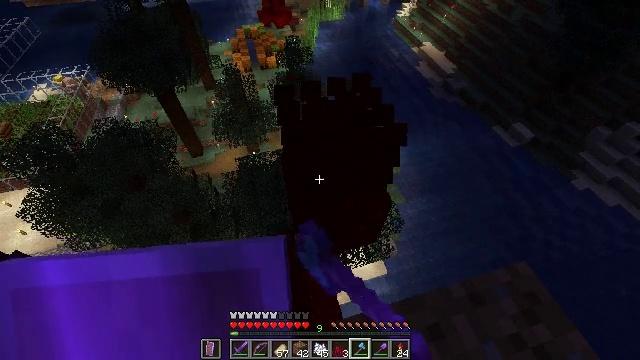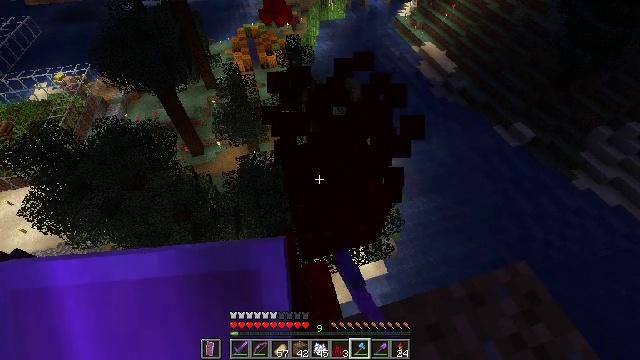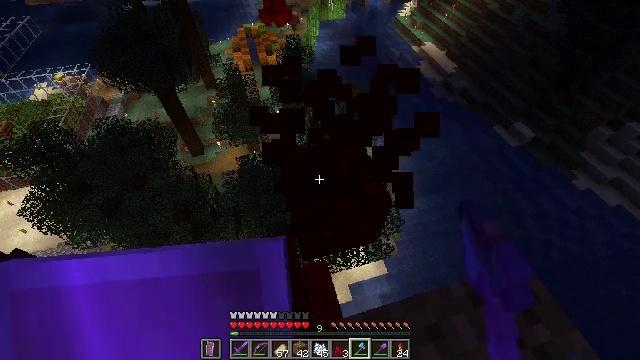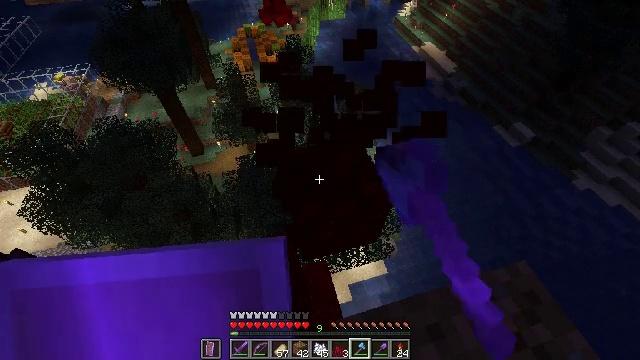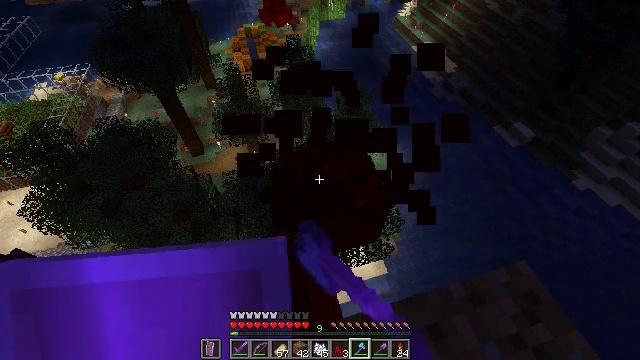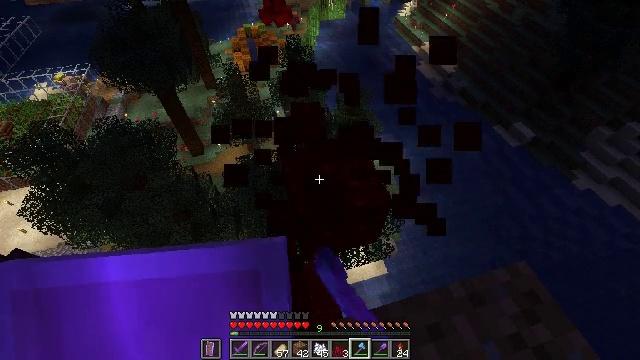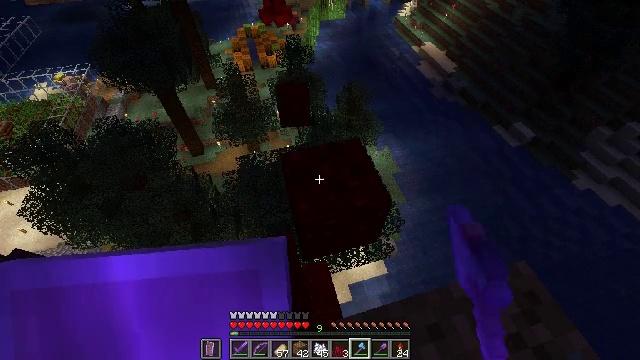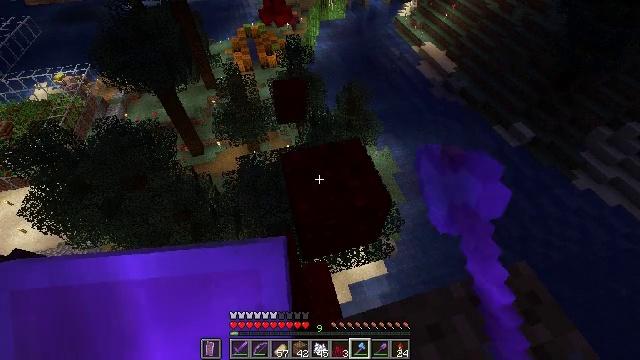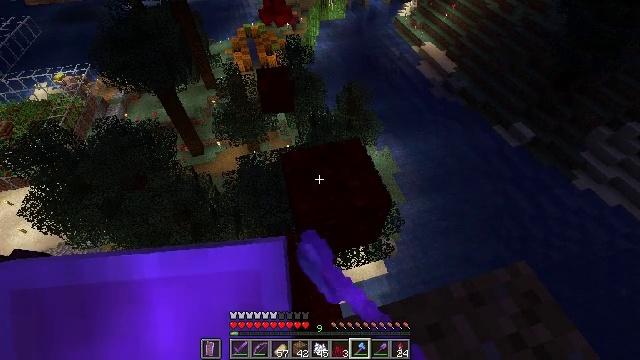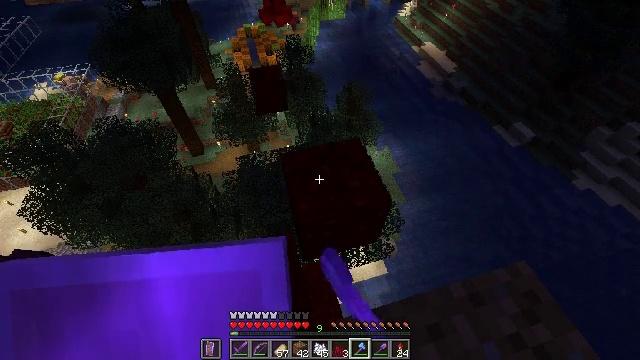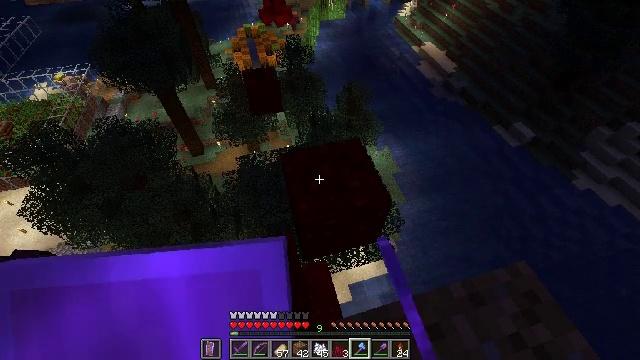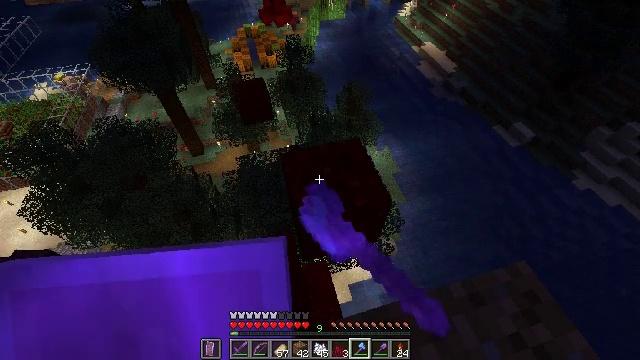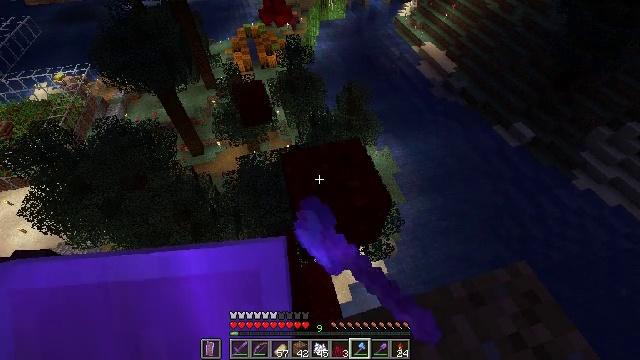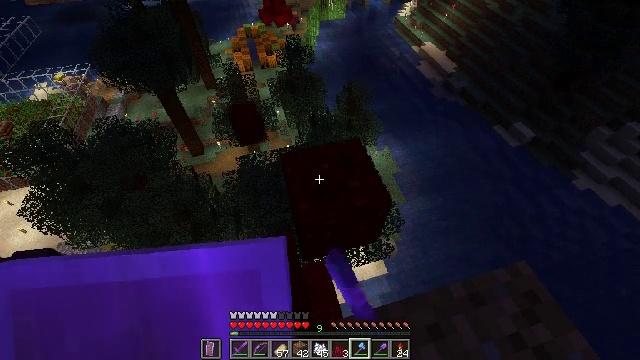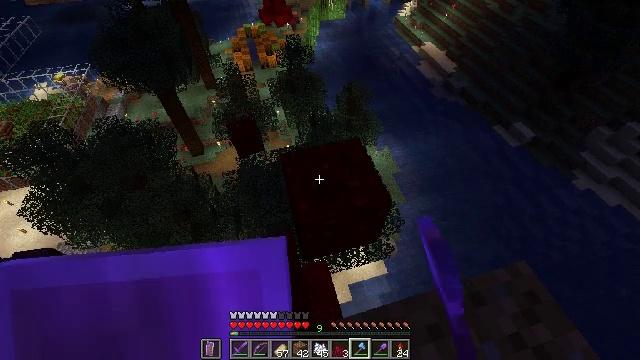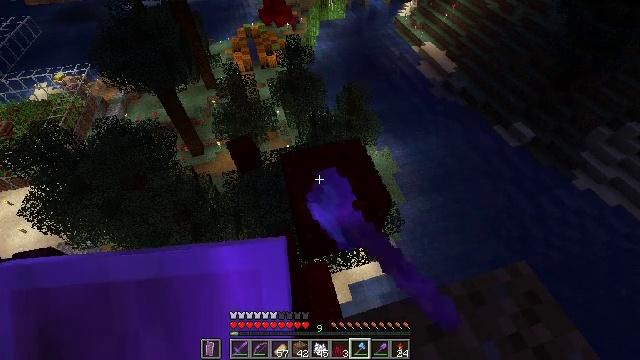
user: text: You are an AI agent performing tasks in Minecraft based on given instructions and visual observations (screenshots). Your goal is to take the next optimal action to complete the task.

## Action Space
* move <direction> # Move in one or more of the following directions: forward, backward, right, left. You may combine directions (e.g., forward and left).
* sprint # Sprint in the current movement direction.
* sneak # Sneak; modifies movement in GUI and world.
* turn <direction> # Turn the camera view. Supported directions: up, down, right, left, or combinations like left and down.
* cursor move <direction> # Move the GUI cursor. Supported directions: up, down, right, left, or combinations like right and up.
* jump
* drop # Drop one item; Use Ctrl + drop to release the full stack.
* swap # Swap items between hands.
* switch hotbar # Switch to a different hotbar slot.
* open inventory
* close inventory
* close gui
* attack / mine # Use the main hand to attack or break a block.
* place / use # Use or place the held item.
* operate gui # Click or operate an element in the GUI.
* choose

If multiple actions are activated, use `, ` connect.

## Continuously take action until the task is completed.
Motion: motion action
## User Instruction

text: Harvest nether wart blocks for resources.
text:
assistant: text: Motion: sneak, attack / mine
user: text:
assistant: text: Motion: sneak, attack / mine
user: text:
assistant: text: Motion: sneak, attack / mine
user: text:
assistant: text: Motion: sneak, attack / mine
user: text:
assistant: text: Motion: sneak, attack / mine
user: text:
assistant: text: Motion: sneak, attack / mine
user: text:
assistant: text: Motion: sneak, attack / mine
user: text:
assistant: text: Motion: sneak, attack / mine
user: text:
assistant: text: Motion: sneak, attack / mine
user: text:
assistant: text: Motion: sneak, attack / mine
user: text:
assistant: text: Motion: sneak, attack / mine
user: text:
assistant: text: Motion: sneak, attack / mine
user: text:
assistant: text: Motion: sneak, attack / mine
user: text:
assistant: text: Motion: sneak, attack / mine
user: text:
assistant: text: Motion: sneak, attack / mine
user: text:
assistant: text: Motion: sneak, turn down, attack / mine
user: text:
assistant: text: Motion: sneak, turn left and down, attack / mine
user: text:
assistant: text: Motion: sneak, attack / mine
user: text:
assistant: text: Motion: sneak, attack / mine
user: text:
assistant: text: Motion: sneak, attack / mine
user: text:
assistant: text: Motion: sneak, attack / mine
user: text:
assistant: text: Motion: sneak, attack / mine
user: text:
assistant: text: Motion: sneak, attack / mine
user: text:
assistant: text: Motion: sneak, attack / mine
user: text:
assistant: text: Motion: sneak, attack / mine
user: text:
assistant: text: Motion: sneak, attack / mine
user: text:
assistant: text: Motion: sneak, attack / mine
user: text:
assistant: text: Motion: sneak, attack / mine
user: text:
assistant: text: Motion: sneak, attack / mine
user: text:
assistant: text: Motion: sneak, attack / mine